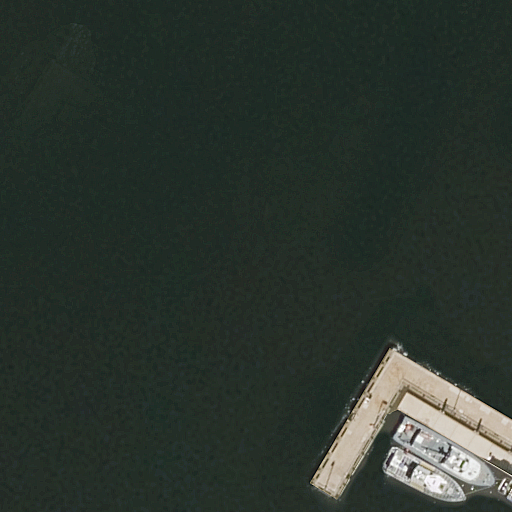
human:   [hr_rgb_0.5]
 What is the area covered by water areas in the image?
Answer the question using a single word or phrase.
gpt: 10636m2

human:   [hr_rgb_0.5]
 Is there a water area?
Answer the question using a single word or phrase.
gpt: yes

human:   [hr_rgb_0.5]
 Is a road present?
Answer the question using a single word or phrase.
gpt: yes

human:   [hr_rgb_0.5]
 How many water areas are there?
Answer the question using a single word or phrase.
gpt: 1

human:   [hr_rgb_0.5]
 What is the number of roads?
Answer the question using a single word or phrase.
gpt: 1

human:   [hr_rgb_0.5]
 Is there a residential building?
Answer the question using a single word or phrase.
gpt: no

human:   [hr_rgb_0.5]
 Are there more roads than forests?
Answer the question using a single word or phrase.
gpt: yes

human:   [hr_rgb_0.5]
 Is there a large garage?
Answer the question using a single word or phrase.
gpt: no

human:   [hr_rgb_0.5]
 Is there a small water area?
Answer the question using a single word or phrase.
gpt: no

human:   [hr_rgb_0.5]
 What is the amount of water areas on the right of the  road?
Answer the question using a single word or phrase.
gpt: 0

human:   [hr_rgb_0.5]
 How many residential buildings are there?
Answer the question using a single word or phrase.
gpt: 0

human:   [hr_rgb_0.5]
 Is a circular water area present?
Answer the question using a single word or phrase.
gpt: no

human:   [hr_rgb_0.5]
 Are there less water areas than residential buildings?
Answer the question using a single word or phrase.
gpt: no

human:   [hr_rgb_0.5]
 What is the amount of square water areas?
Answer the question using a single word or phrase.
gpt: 0

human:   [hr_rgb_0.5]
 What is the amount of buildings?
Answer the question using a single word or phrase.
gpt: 0

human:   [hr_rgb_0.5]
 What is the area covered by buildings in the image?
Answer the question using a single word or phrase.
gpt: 0m2

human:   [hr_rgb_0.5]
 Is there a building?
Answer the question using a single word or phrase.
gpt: no

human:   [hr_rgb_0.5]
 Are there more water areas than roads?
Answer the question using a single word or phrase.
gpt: no

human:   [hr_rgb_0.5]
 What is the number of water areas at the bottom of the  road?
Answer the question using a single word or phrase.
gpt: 0

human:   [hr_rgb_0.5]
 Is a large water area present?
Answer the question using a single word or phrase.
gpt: yes

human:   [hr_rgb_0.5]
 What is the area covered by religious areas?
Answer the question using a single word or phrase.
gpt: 0m2

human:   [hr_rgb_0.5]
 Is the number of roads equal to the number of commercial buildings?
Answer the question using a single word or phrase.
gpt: no

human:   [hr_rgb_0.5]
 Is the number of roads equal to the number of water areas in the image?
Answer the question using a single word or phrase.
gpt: yes

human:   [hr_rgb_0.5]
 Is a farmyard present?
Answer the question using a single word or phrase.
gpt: no

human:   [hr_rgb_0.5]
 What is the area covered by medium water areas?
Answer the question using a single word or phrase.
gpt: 0m2

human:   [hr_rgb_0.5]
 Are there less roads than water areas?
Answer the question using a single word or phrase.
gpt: no

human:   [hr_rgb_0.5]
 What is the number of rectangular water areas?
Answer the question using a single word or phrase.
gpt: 1

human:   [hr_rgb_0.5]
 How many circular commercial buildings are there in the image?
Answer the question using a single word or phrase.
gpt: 0

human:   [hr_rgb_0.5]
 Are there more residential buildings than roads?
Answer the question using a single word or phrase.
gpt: no

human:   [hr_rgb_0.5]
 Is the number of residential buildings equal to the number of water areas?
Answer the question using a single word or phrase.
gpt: no

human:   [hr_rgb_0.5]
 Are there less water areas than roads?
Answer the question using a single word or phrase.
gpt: no

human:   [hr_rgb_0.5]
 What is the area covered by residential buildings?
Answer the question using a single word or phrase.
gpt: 0m2

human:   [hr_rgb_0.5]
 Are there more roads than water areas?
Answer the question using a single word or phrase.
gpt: no

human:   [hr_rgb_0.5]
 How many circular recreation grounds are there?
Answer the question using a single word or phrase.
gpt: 0

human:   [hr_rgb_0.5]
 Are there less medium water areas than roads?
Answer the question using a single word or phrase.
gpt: yes

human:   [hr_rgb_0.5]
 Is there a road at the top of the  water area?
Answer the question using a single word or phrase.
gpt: no

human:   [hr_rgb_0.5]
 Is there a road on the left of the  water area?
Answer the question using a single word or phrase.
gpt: no

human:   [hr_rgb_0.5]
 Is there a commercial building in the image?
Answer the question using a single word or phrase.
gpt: no

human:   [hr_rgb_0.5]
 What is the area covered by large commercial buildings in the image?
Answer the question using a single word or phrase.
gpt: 0m2

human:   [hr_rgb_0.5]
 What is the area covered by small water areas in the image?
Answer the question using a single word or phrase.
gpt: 0m2

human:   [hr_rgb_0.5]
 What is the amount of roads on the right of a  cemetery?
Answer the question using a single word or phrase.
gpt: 0

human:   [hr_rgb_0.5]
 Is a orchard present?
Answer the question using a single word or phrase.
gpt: no

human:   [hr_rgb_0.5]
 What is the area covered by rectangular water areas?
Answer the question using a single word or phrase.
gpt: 10636m2

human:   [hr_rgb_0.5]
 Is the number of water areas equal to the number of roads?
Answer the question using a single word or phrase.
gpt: yes

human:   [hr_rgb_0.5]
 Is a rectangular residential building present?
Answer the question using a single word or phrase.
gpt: no

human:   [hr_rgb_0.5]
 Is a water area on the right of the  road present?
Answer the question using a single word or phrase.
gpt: no

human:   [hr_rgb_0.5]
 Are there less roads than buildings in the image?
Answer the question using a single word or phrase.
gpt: no

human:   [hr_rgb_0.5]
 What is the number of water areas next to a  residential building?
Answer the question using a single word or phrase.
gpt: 0

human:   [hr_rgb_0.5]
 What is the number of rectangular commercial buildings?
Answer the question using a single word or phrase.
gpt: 0

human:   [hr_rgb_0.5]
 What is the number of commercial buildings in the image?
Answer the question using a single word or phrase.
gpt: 0

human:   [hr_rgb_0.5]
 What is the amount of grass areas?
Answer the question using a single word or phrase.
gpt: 0

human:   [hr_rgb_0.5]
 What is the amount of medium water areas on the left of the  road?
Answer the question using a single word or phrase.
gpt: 0

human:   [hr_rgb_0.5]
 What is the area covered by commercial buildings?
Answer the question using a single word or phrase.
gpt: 0m2

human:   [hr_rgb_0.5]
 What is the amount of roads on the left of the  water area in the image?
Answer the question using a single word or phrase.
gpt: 0

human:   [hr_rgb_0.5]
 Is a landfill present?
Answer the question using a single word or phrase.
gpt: no

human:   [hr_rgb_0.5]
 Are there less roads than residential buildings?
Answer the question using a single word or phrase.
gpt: no

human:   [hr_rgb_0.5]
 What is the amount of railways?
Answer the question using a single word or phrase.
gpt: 0

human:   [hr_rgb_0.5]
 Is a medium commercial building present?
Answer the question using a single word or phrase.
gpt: no

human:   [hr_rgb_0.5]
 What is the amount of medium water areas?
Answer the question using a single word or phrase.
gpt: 0

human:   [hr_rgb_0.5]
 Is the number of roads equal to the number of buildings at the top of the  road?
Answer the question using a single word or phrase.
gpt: no

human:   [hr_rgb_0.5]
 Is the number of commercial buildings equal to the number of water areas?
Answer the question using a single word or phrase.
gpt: no

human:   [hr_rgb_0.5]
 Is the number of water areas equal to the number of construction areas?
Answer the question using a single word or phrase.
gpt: no

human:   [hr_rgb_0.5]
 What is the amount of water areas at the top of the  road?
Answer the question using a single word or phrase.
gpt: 0

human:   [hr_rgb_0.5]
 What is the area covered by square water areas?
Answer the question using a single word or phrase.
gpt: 0m2